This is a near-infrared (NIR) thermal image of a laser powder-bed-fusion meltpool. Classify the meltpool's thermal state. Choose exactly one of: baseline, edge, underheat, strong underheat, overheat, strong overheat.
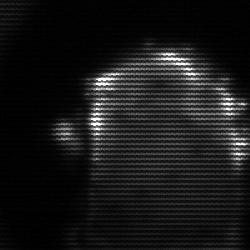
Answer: baseline